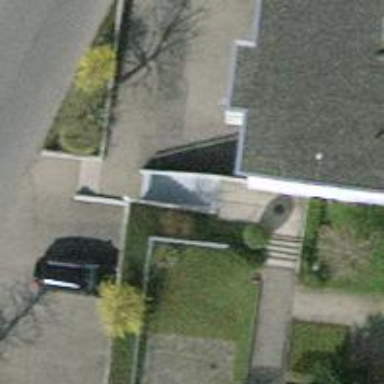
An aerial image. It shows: Road with steps.